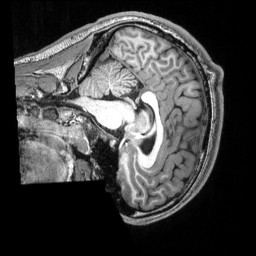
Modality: T1w
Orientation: sagittal